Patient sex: F
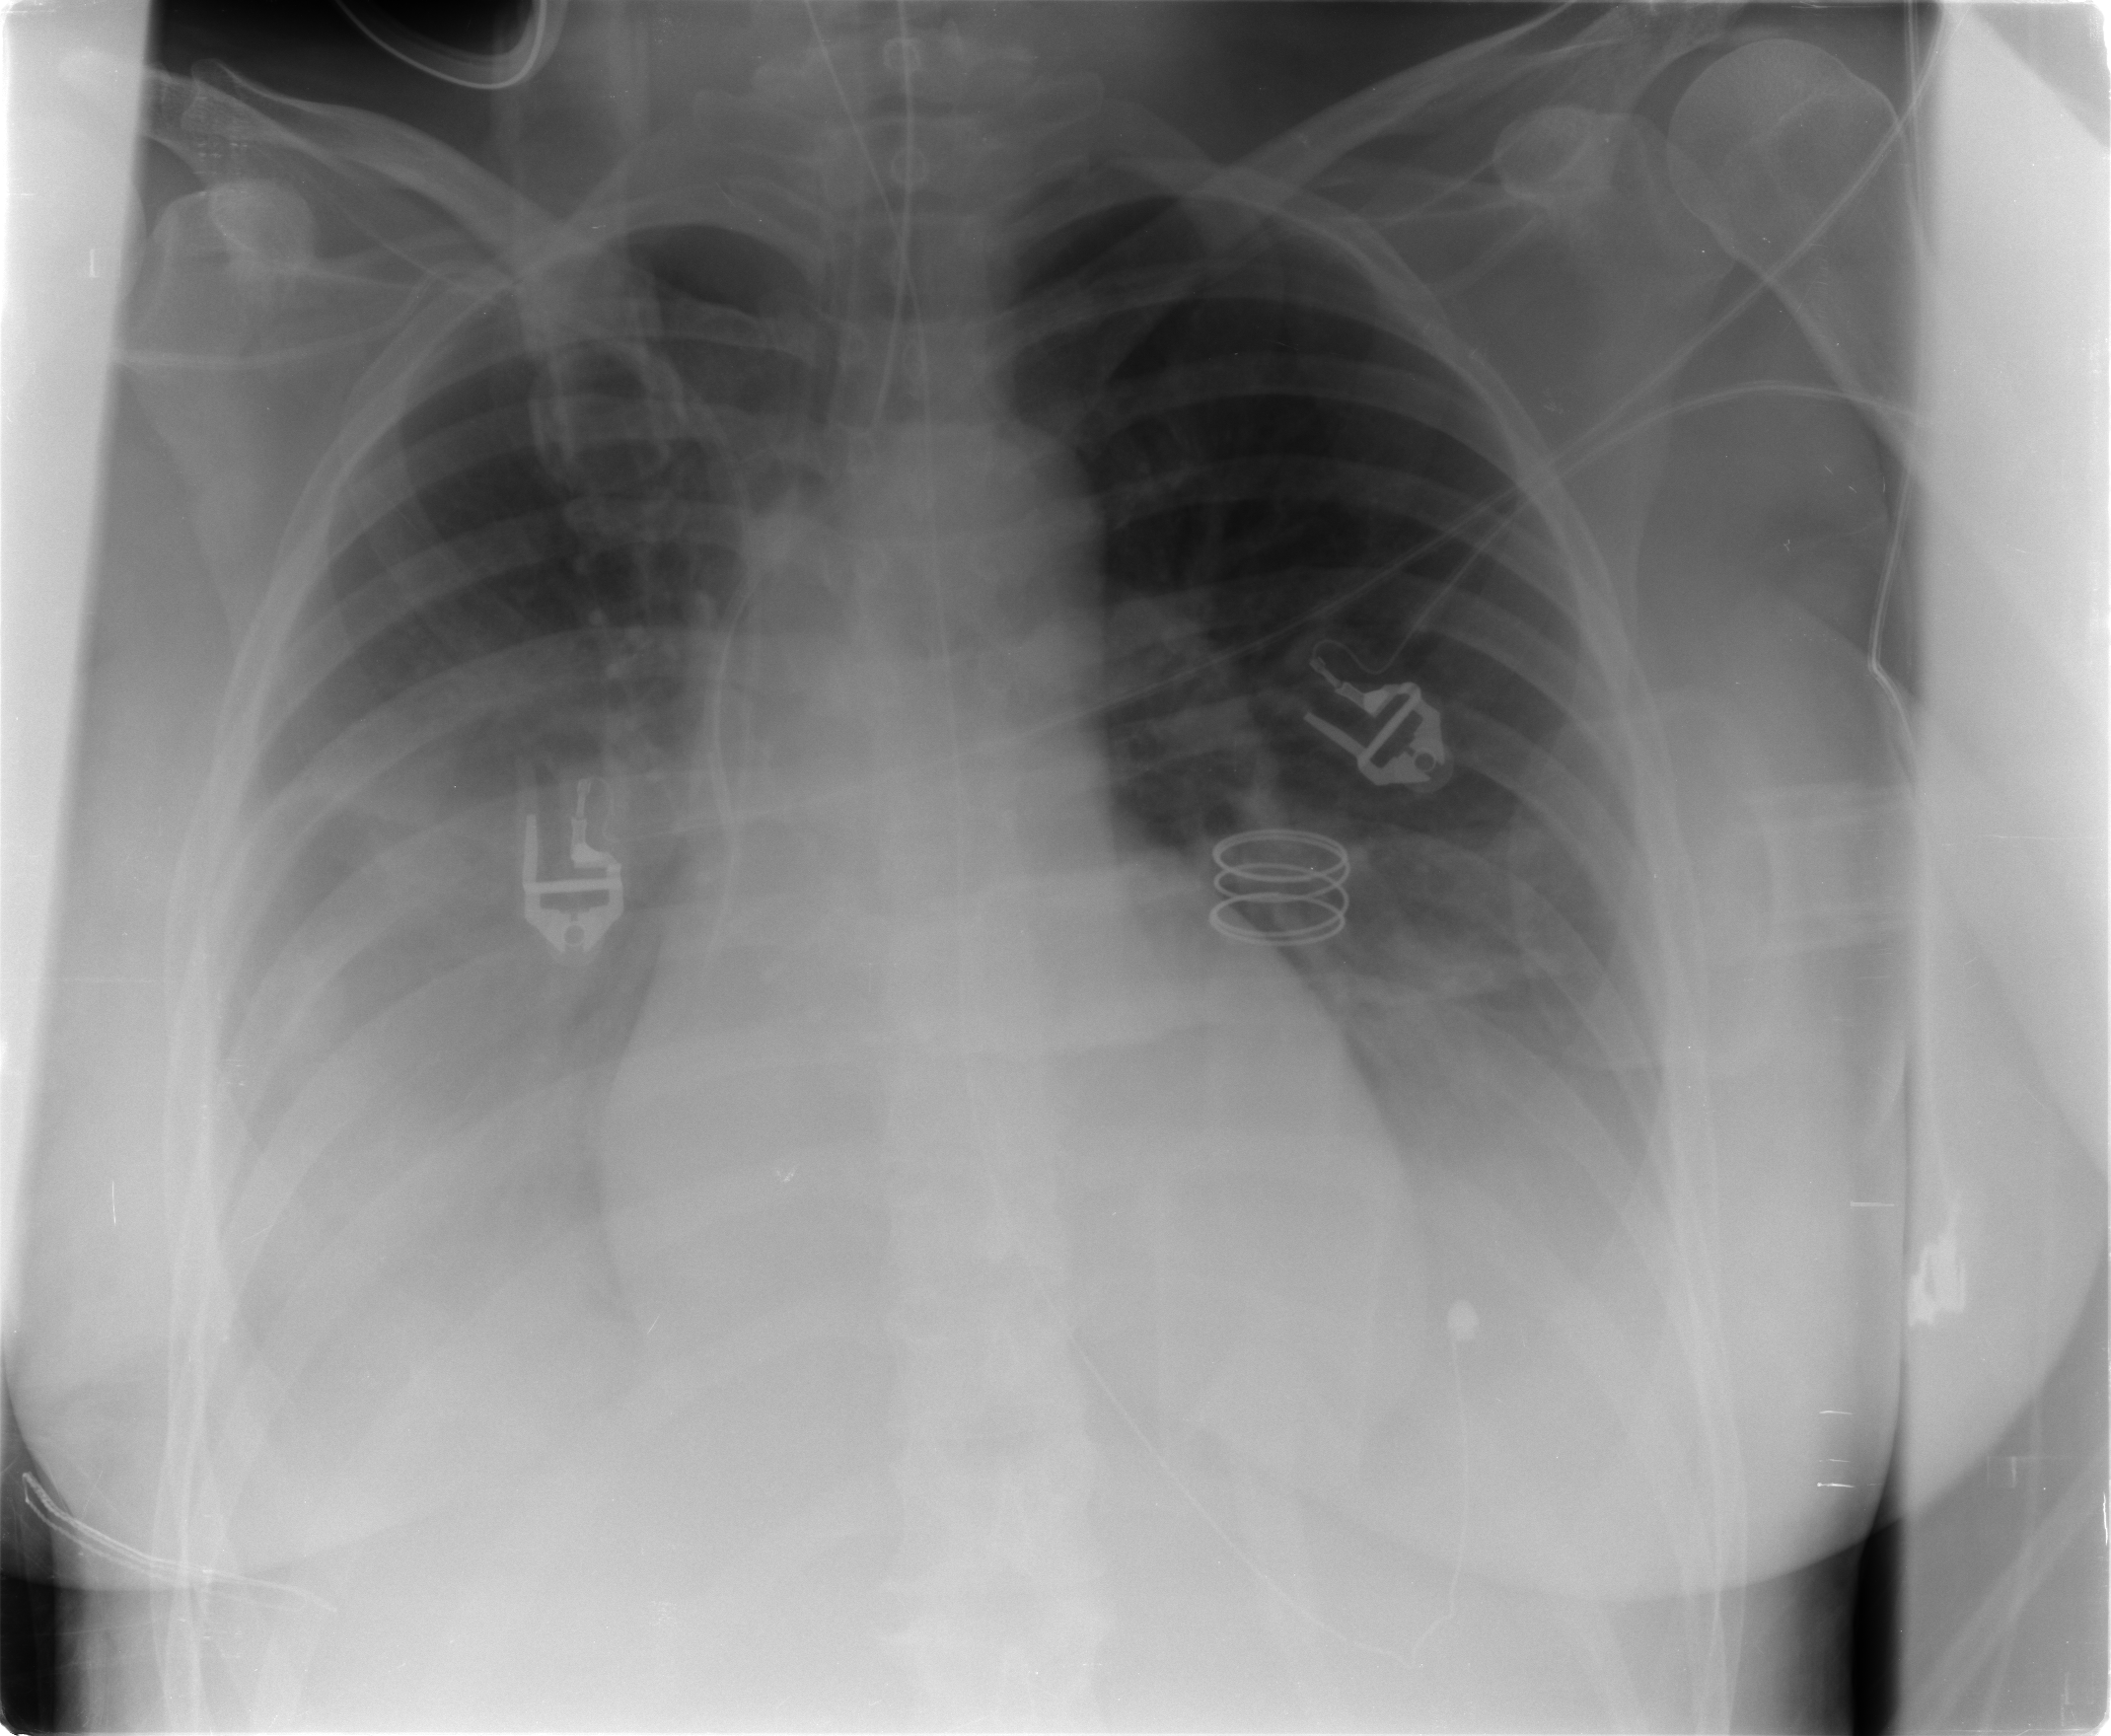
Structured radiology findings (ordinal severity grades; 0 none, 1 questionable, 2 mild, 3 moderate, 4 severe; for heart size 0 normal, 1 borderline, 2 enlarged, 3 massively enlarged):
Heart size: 0
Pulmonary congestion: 0
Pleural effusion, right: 2
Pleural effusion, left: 2
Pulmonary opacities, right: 0
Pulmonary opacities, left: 0
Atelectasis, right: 3
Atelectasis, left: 3